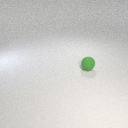
small green rubber sphere